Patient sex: F
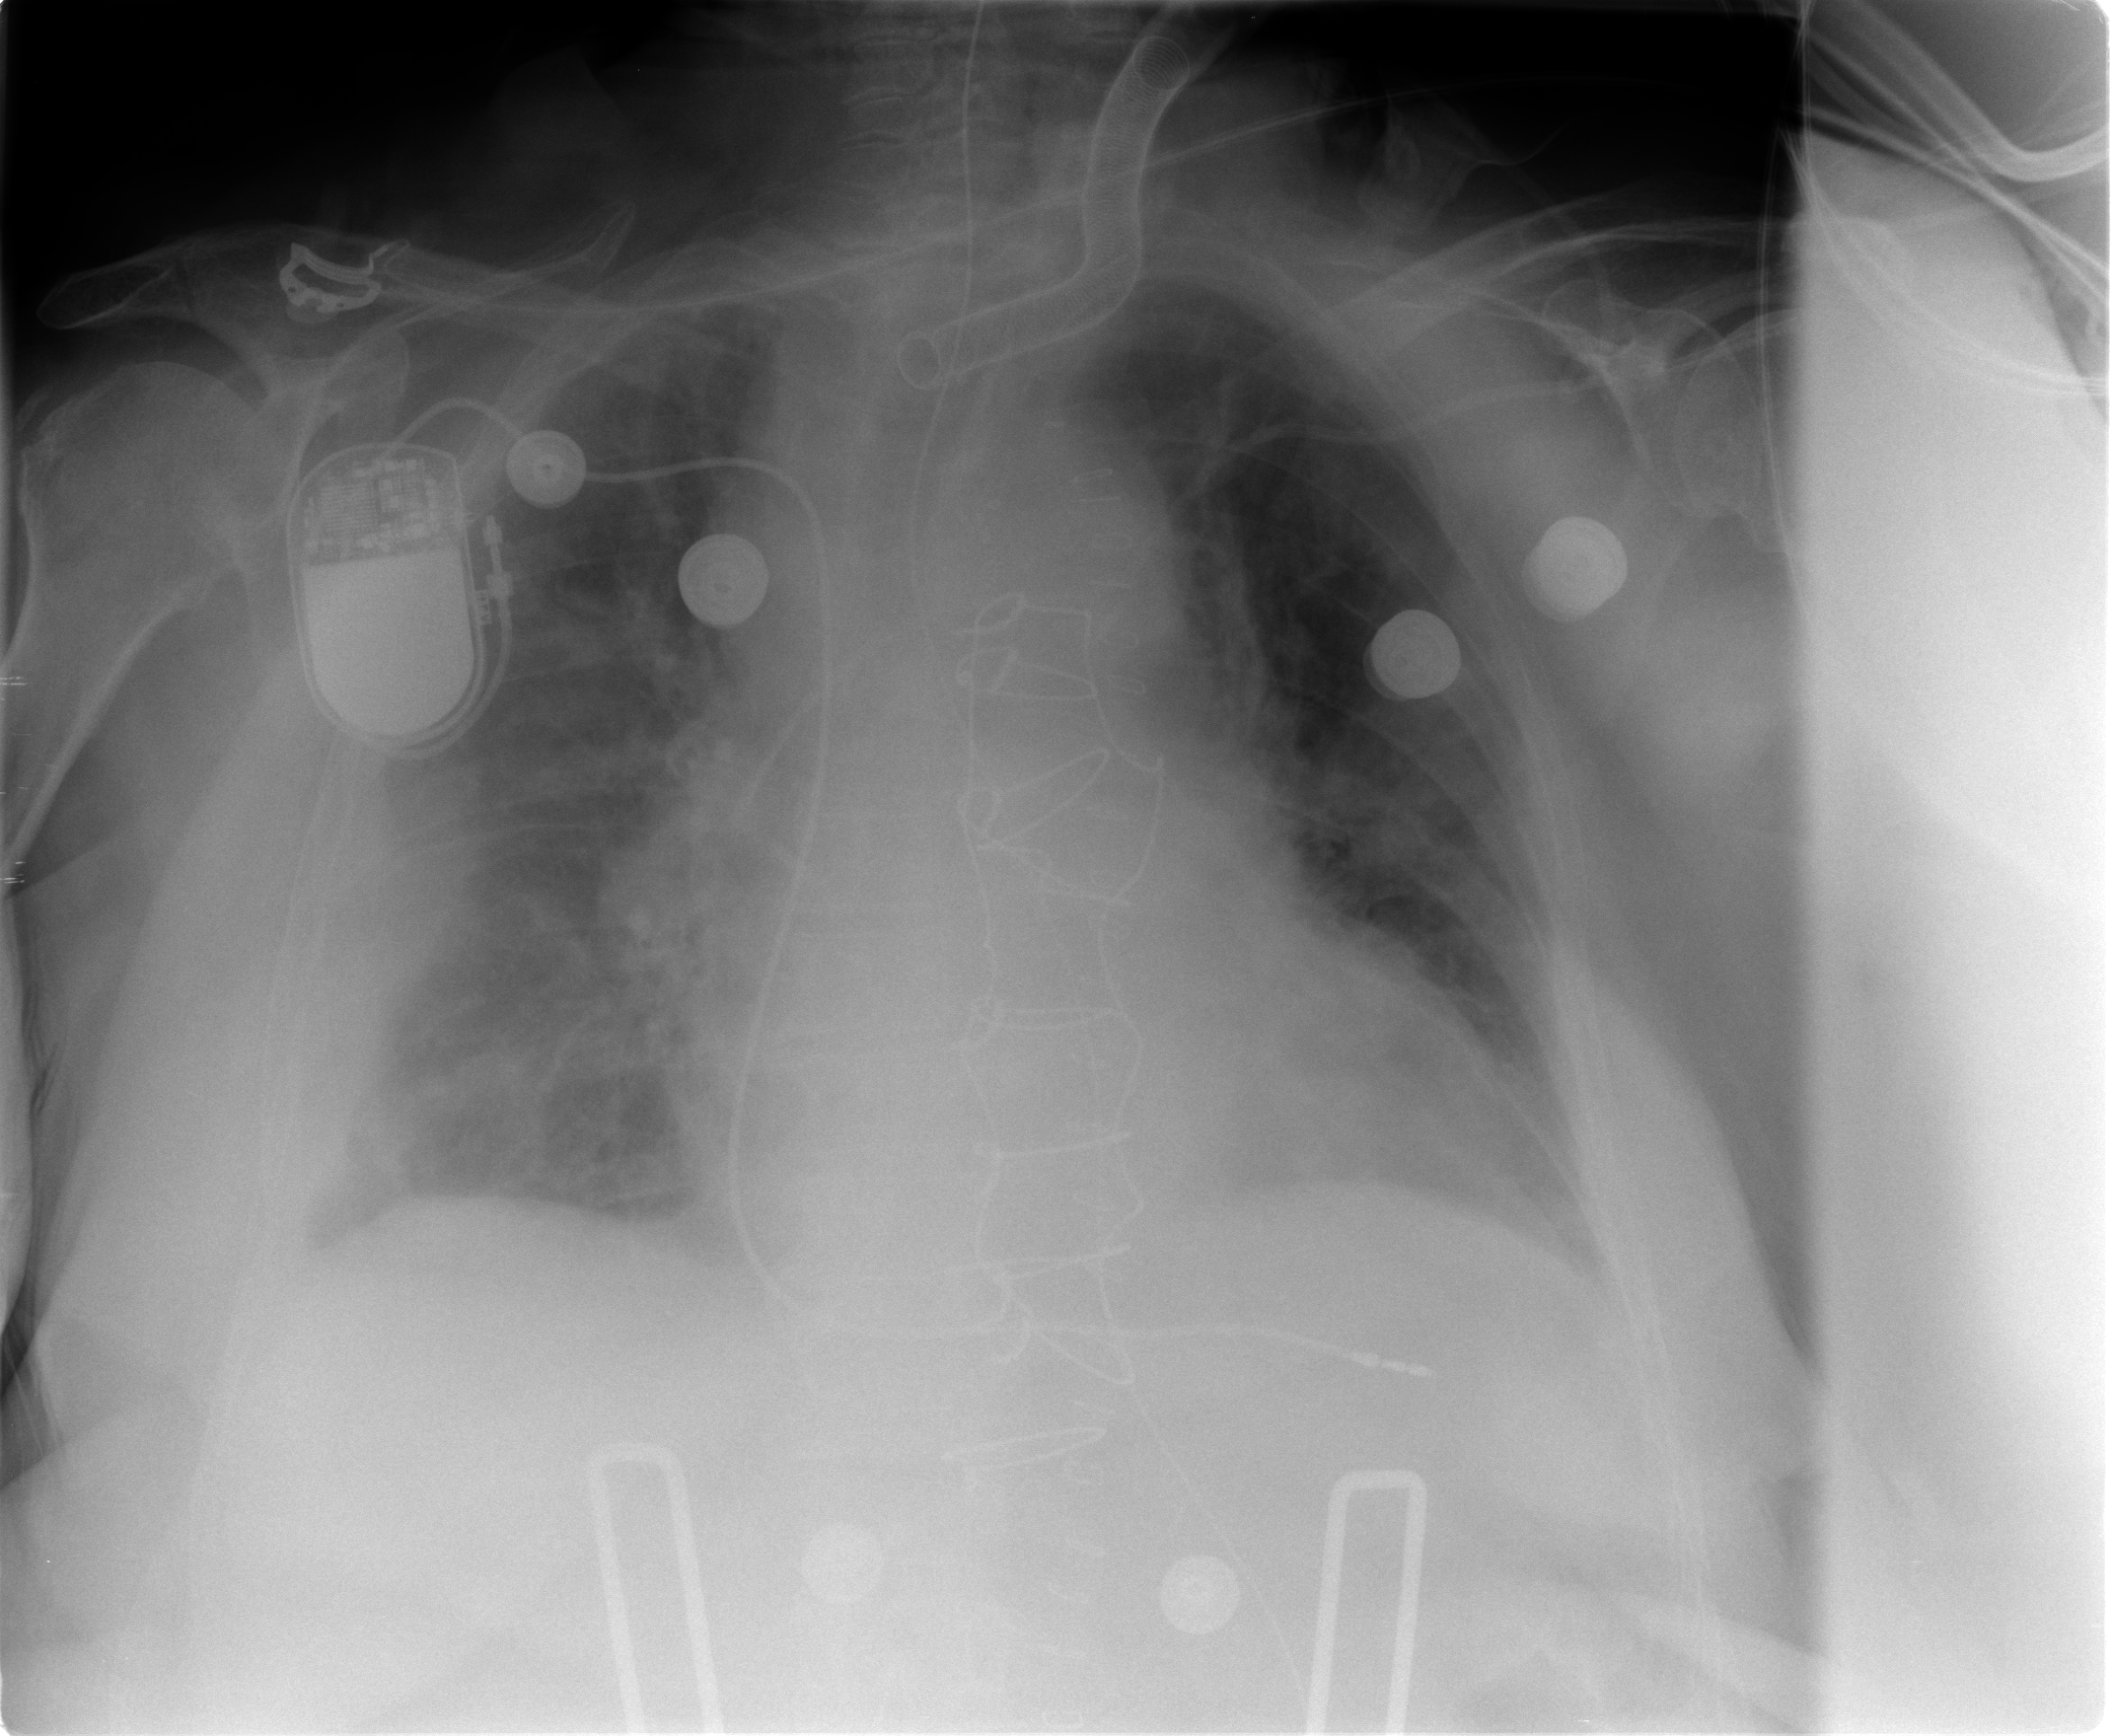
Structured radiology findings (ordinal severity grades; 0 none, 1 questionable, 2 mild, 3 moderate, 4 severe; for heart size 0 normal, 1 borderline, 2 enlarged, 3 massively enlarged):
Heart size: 2
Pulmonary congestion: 2
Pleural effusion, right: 2
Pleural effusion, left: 2
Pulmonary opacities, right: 0
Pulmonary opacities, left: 0
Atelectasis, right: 2
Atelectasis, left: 2